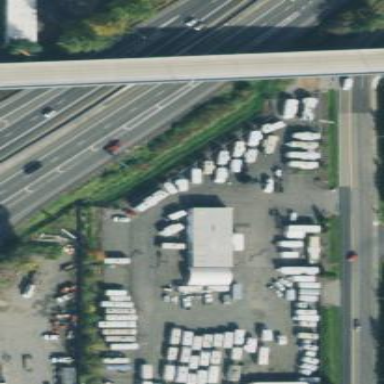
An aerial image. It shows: Retail area with caravan shop.